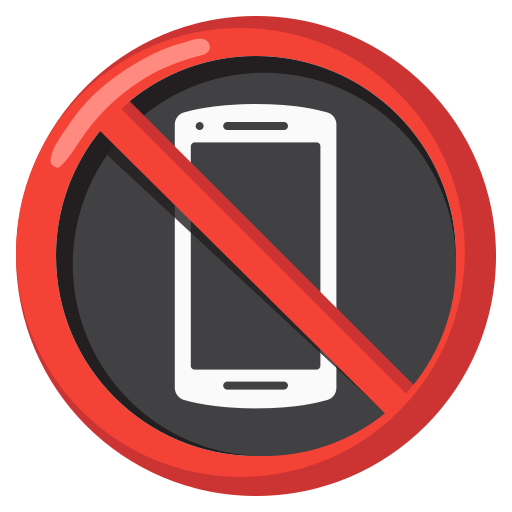
Emoji: 📵